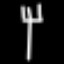
Label: fork